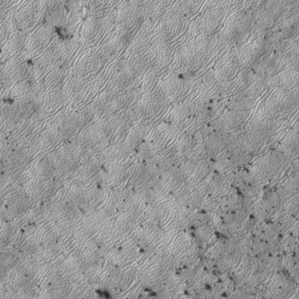
Label: frost